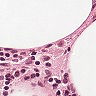
Metastatic tissue present: no